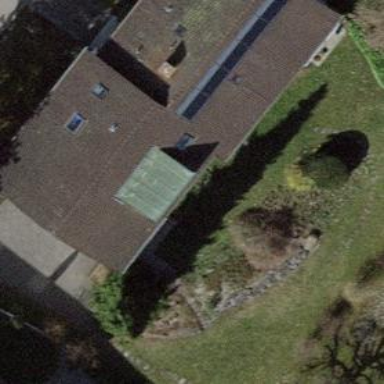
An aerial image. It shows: Gabled building.